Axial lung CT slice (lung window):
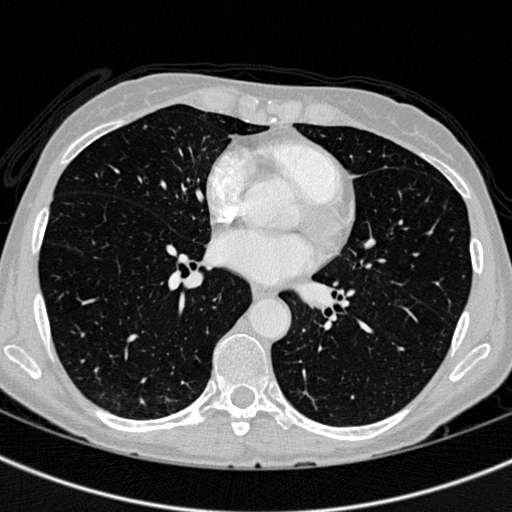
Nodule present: no